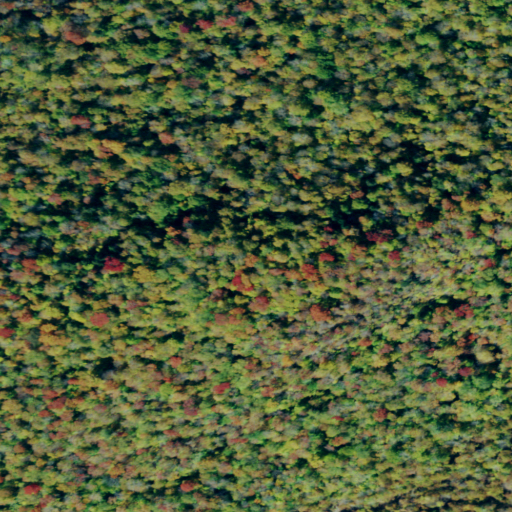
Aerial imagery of mountain in New York named Bare Mountain containing deciduous forest and mixed forest